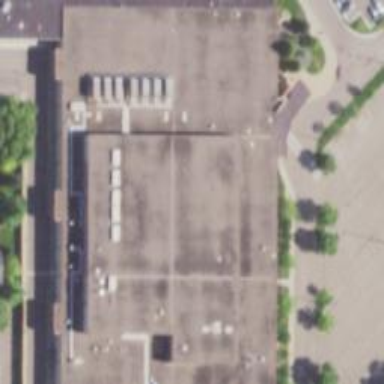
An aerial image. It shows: Hospital building.